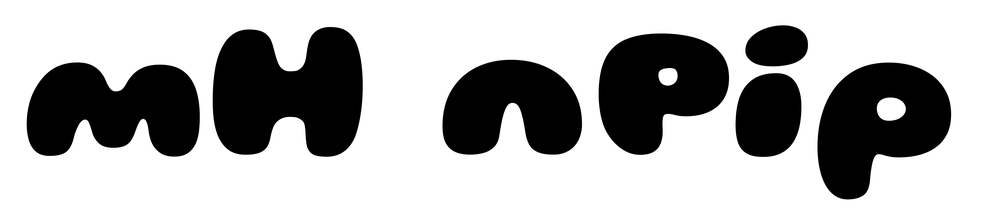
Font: Gluten_Black